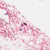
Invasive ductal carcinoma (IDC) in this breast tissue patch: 0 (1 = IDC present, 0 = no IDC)